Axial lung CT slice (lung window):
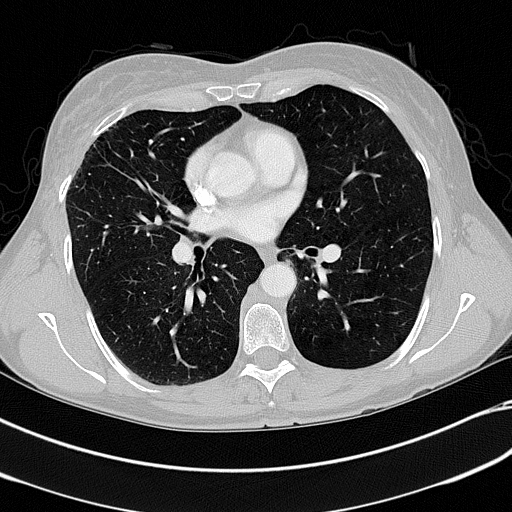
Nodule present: no